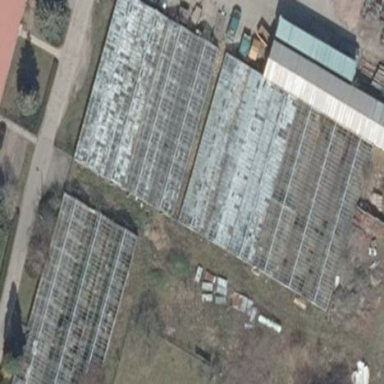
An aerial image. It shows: Greenhouse.